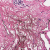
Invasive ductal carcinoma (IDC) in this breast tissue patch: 0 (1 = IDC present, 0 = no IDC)